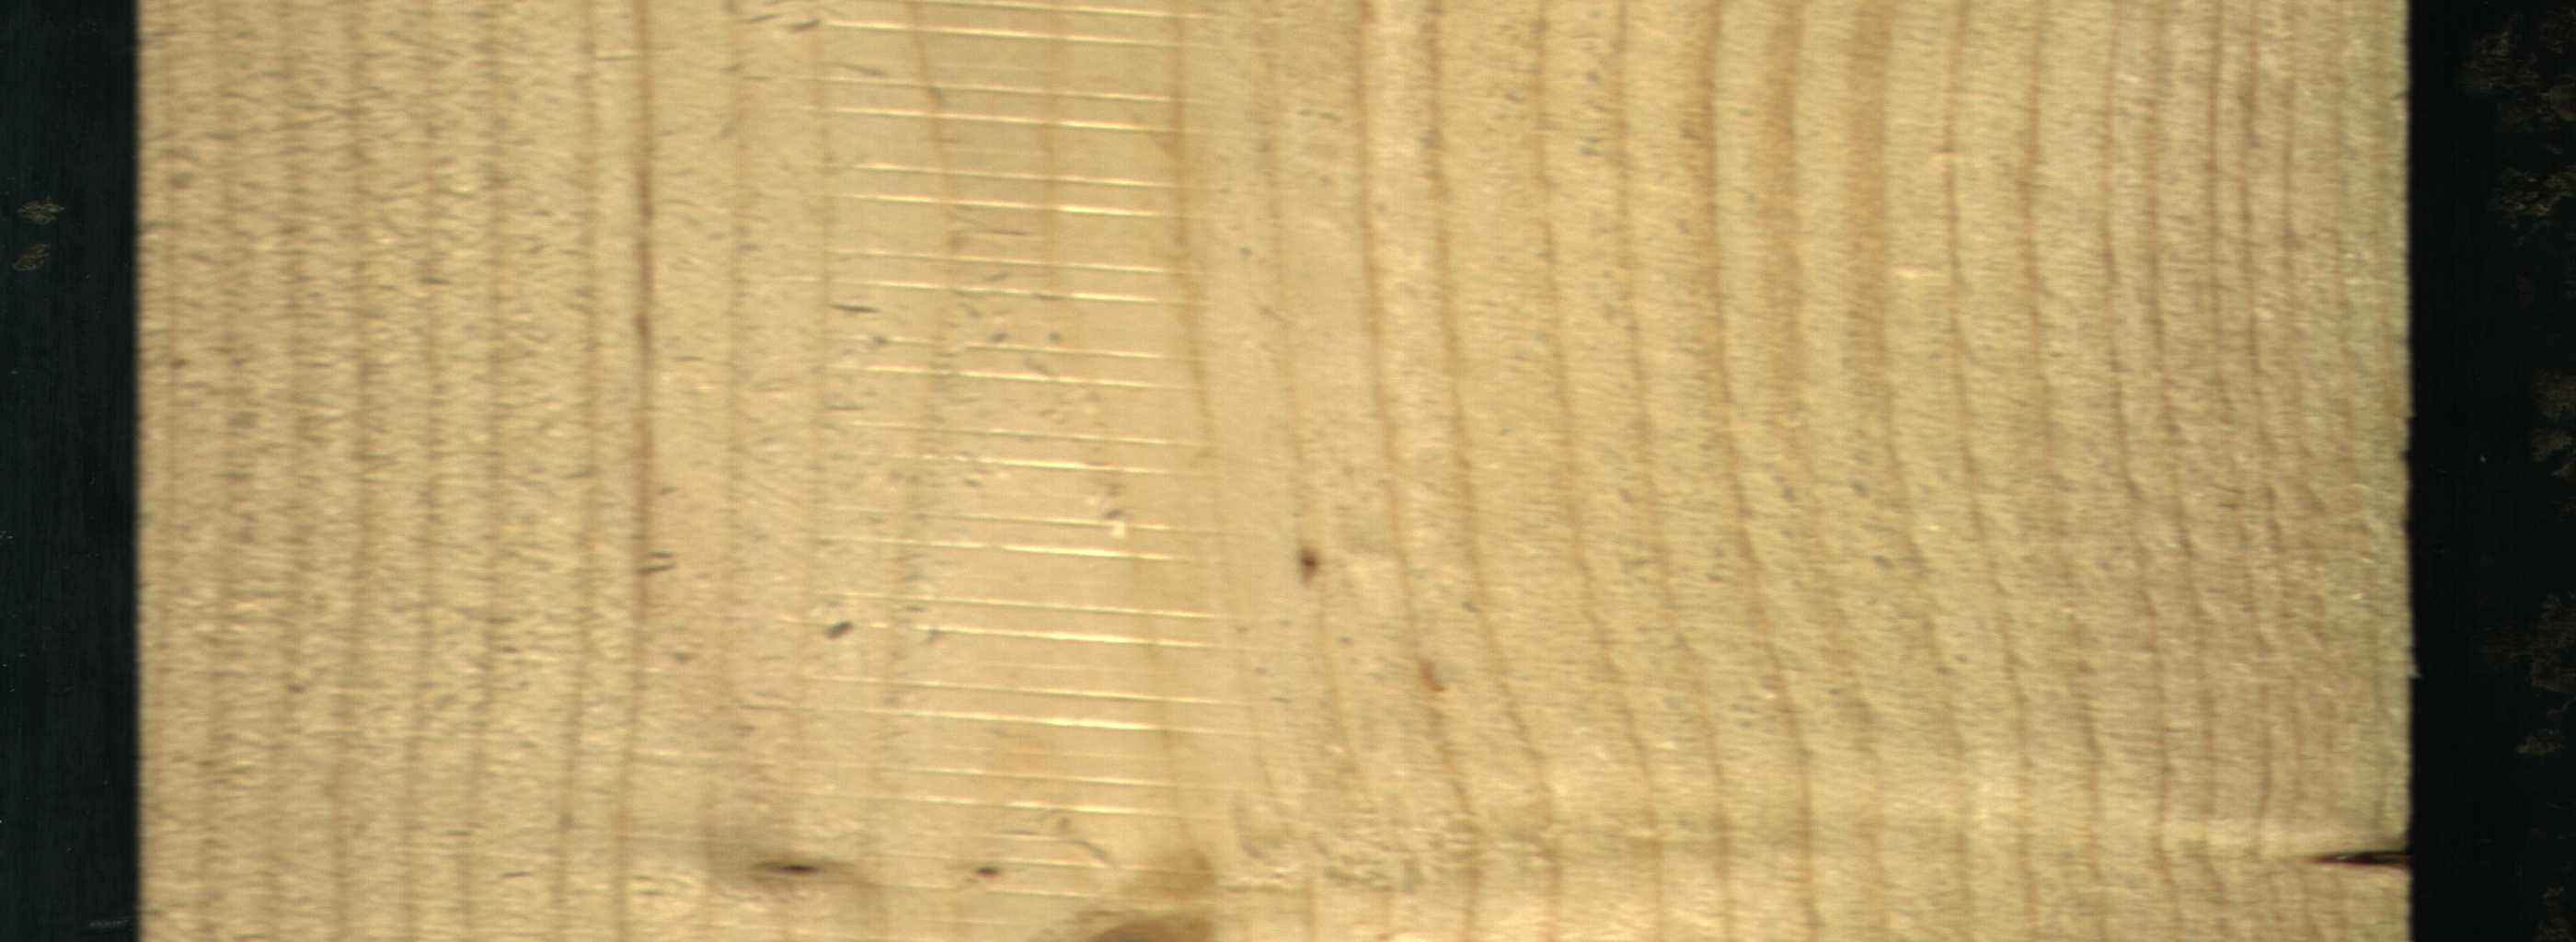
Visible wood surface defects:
Knot_missing
Live_Knot
Live_Knot